Interaction volume radius: 10 \u00c5
Interaction volume height: 15 \u00c5
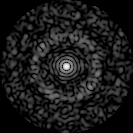
Disorder parameter: 0.8527